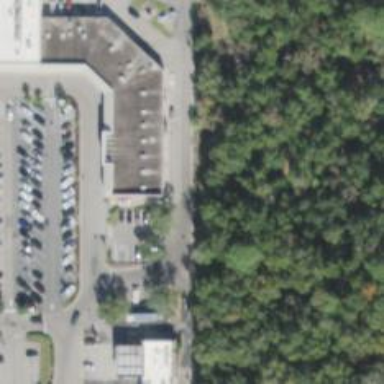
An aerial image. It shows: Post office.